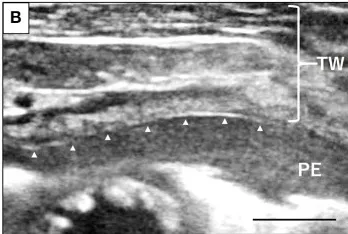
Ultrasonographic evaluation of disseminated neoplastic lesions on the pleura. The adjacent normal pleurae were delineated as finely hyperechoic linear structures (B, arrowheads).
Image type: radiology (ultrasound)